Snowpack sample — Snodgrass Mountain, Crested Butte, Colorado (2/4/25, 12:06 PM MST)
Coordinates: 38.923, -106.968
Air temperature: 35 °F
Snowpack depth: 80 cm
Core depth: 80 cm
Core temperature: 32 °F
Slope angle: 14°, slope face: 78°
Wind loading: low
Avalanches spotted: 0
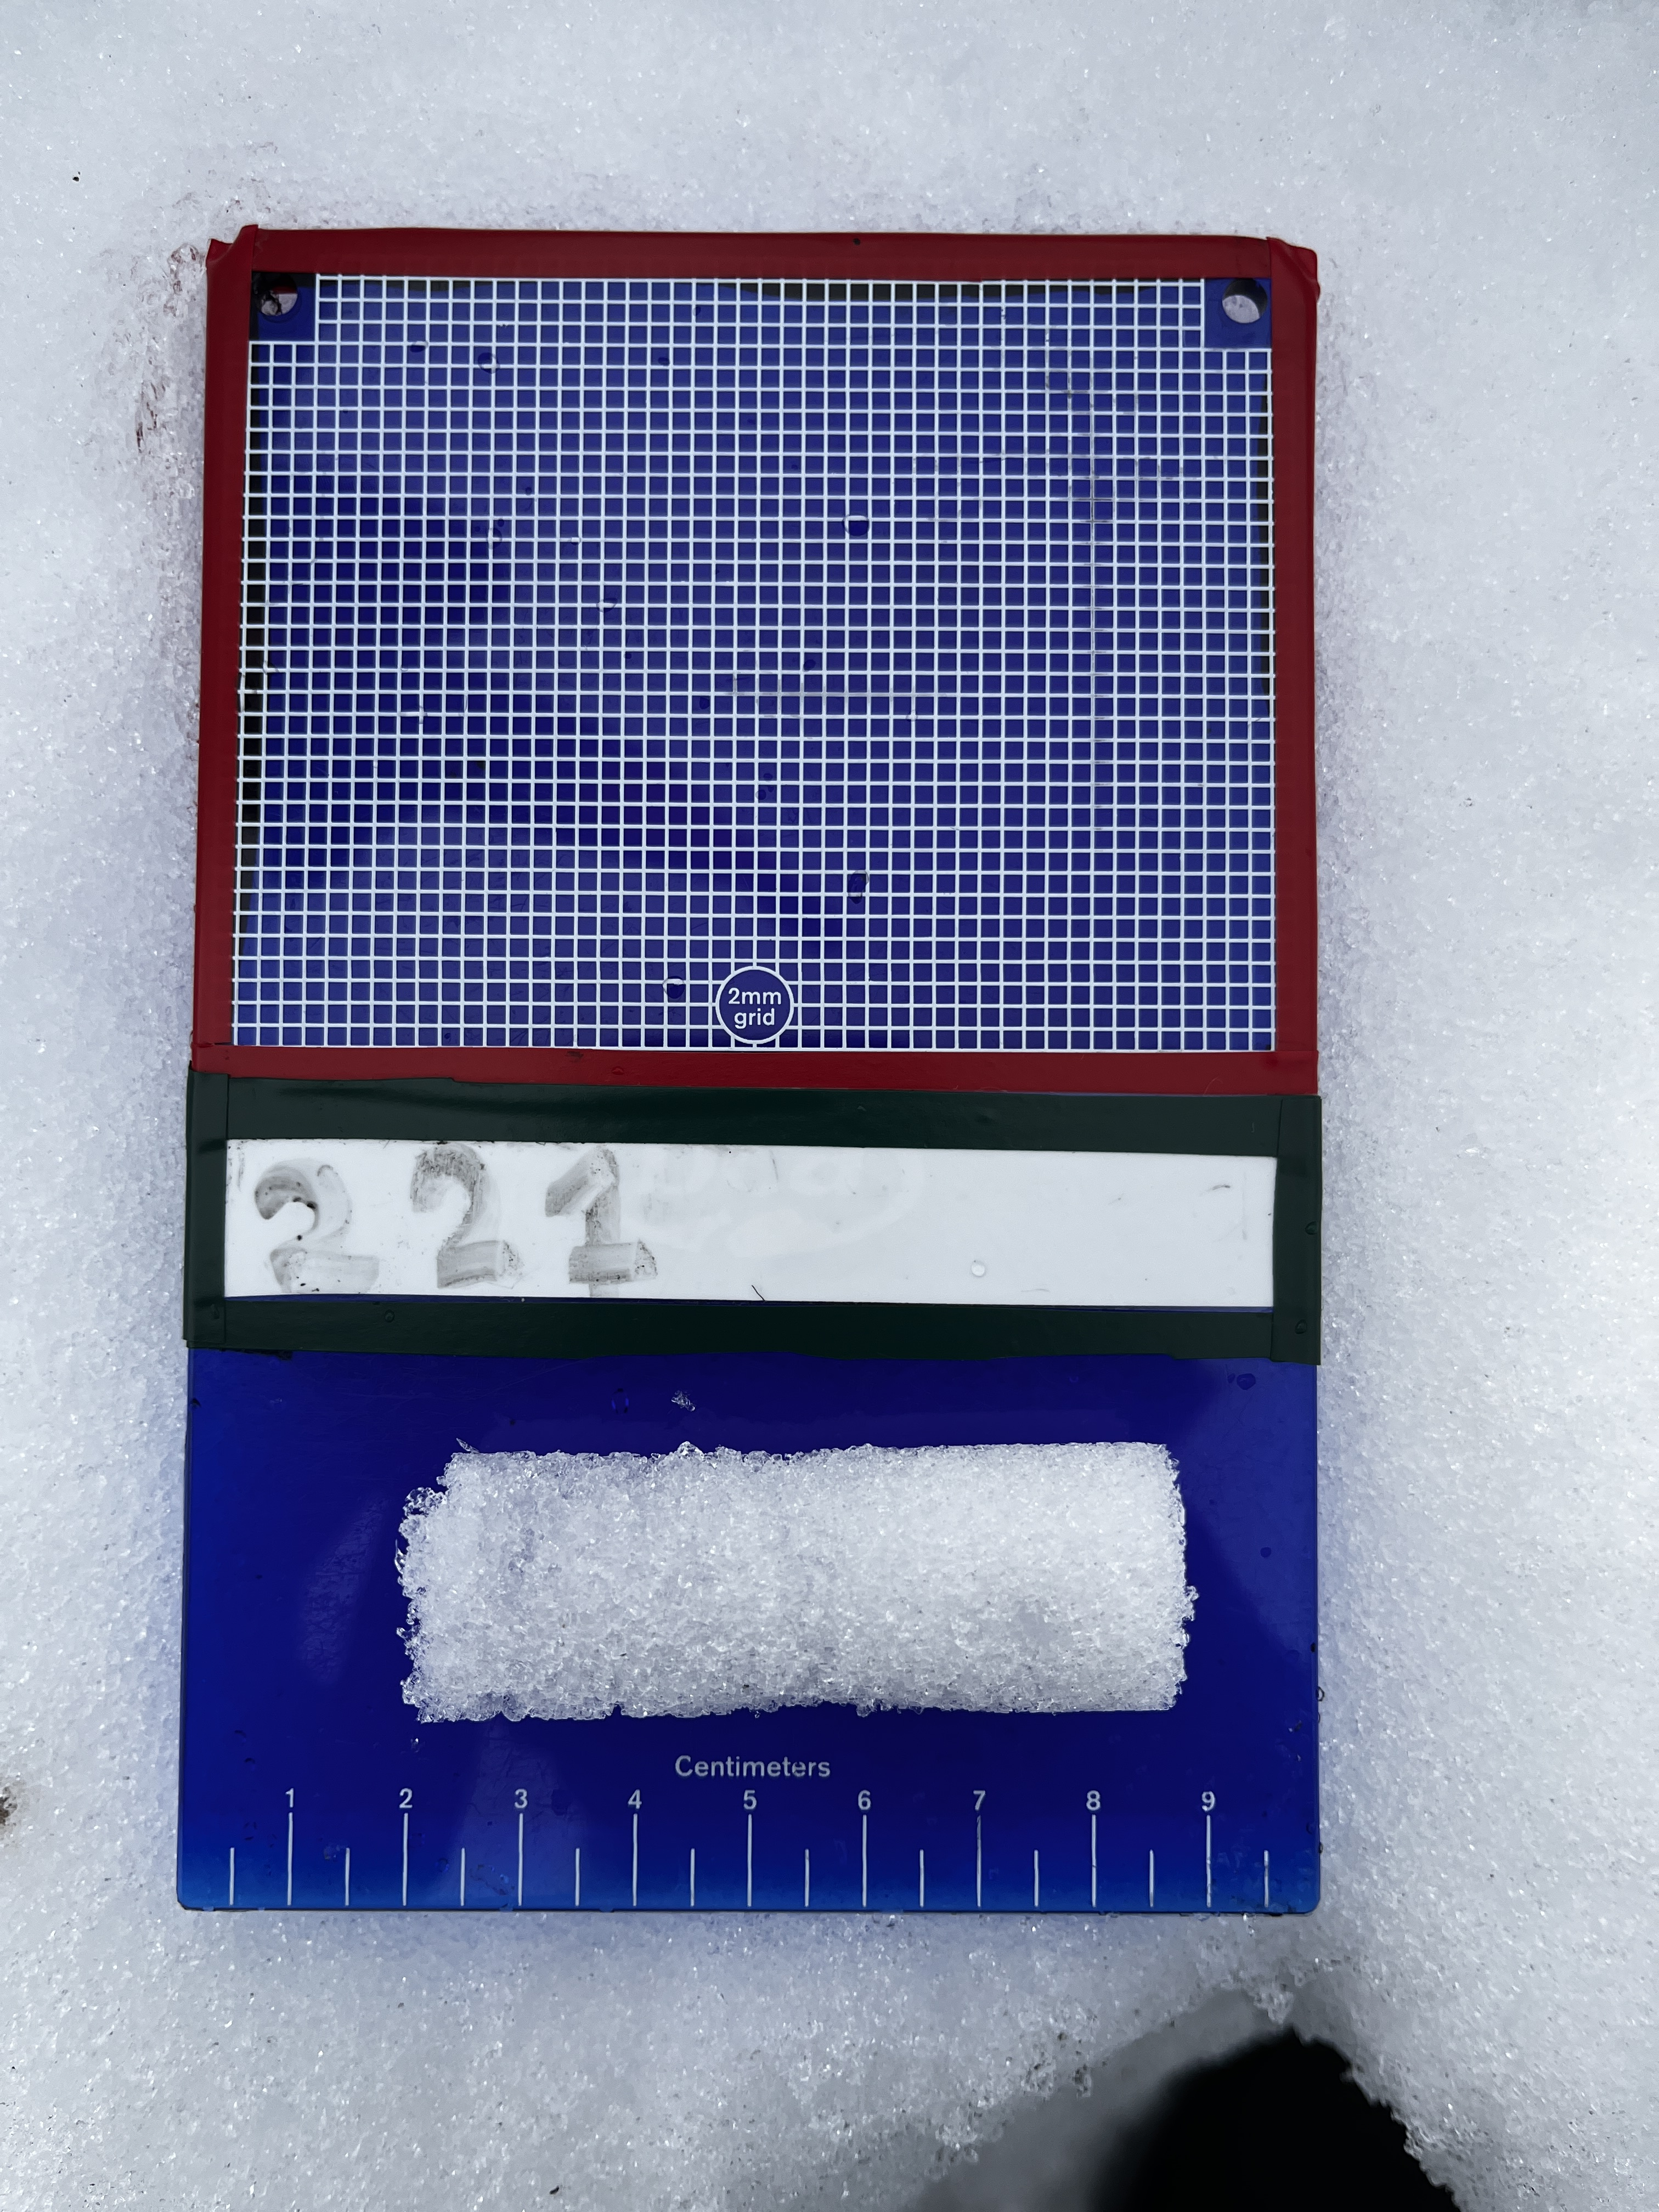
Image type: crystal_card
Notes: No avalanches nearby, unusually warm weather for the last month reported by residents, Collected 25 yards from treeline